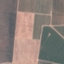
Land use / land cover class: PermanentCrop